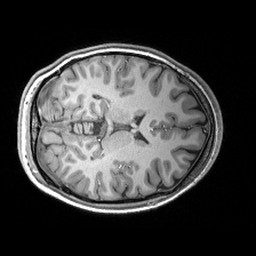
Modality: T1w
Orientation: axial
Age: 23
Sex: female
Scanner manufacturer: siemens
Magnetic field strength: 3 T
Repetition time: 2.53 s
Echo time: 0.00299 s